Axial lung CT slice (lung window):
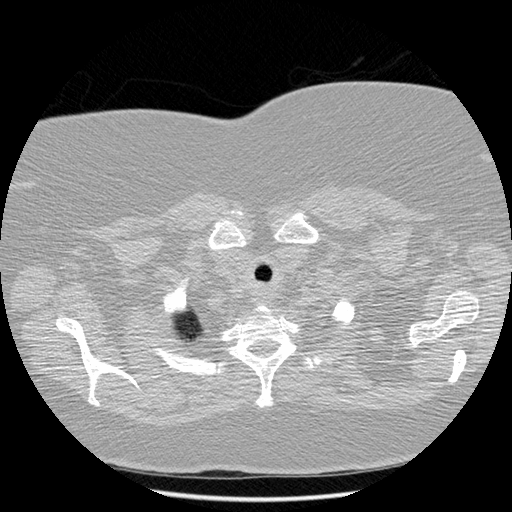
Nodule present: no